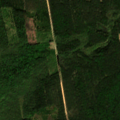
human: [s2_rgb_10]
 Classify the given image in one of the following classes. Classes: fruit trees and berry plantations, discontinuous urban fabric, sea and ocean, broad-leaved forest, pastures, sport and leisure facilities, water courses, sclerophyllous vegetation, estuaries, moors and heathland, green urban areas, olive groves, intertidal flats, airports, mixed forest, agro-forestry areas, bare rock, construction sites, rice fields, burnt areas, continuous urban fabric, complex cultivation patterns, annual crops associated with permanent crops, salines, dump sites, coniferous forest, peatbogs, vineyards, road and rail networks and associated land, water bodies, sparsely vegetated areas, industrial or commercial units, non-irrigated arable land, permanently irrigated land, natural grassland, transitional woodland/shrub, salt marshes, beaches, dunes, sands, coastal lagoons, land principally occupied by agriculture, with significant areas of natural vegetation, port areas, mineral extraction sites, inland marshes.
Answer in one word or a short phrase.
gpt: broad-leaved forest, coniferous forest, mixed forest